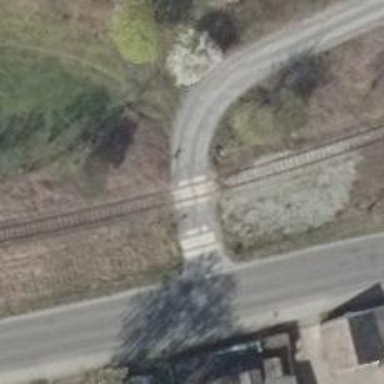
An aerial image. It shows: Level crossing along the railway.